Interaction volume radius: 10 \u00c5
Interaction volume height: 35 \u00c5
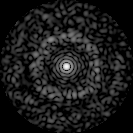
Disorder parameter: 0.8329